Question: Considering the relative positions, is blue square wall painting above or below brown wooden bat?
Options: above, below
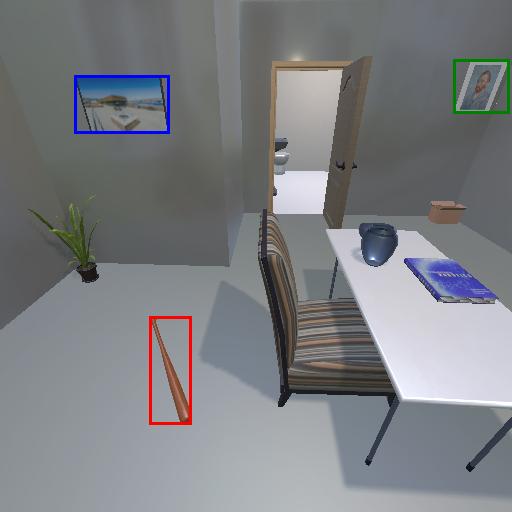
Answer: above